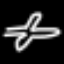
Label: airplane